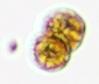
Label: Margalefidinium